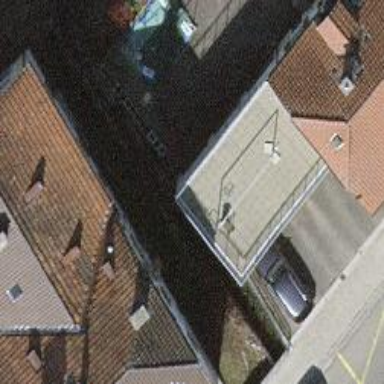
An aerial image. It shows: Flat-roofed garage.